Question: How can i add a custom Cartographical Model to a map in WP8
example: in order to add a map with a Cartographical Mode of "Aerial" i uses the following code in written XAML:
'''
<maps:Map x:Name="myMap" CartographicMode="Aerial"/>
'''
and the provided Cartographical Model of the maps in the WP8 SDK are:

so how can i add a custom one to my map;
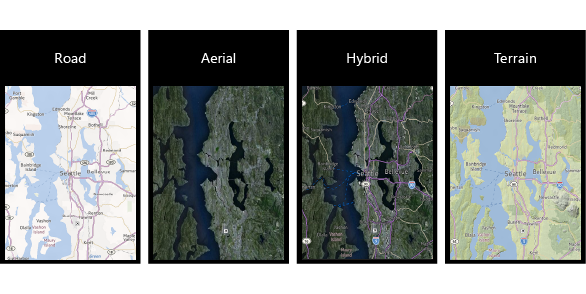
Answer: You can't create a custom CartographicMode directly but you can add a custom tile layer to the map and use that as your custom CartographicMode. To do this you can create a TileSource
<URL>
Once this is created you can add it to the TileSources property of the map:
<URL>